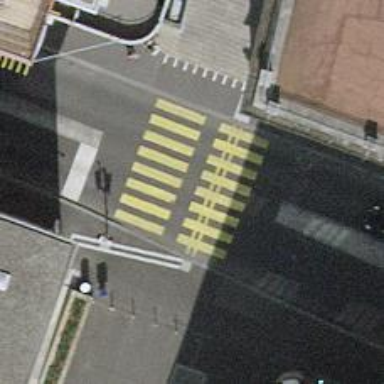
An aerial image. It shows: Road crossing with traffic signals.